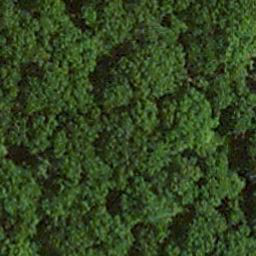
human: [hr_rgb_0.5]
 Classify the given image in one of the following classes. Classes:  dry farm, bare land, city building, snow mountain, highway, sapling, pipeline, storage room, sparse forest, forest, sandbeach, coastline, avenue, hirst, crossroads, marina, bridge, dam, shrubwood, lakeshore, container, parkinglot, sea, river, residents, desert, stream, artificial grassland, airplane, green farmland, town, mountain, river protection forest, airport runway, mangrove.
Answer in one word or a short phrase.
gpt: forest